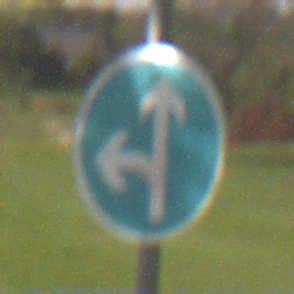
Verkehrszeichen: VorgeschriebeneFahrtrichtungGeradeausOderLinks
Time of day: Night
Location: Outdoor (Nature)
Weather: Clear
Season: NotSpecified
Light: Natural